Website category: university
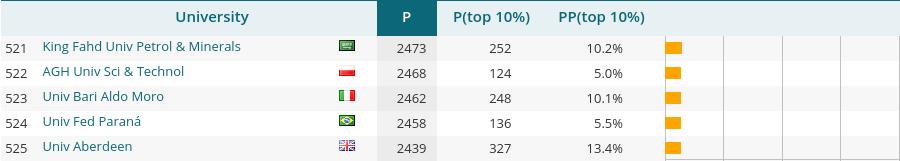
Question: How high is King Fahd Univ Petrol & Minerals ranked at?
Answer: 521

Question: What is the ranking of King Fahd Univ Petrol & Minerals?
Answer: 521

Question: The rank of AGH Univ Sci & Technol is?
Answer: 522

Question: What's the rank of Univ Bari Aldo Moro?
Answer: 523

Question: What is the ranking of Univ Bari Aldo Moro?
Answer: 523

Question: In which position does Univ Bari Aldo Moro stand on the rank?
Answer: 523

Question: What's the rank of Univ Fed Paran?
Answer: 524

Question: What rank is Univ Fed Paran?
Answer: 524

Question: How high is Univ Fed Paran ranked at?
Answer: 524

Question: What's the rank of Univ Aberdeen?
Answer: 525

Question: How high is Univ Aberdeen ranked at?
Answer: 525

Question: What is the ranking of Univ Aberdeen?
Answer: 525

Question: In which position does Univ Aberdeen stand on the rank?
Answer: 525

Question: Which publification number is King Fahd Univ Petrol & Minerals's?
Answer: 2473

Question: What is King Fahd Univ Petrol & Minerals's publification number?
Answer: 2473

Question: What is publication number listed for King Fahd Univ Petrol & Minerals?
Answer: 2473

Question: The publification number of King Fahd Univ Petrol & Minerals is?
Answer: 2473

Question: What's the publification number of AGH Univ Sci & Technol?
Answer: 2468

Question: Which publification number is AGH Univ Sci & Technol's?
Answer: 2468

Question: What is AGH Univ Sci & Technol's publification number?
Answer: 2468

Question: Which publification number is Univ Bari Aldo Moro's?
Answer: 2462

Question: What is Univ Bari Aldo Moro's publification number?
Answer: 2462

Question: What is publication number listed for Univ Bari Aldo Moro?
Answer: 2462

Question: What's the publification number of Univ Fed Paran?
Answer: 2458

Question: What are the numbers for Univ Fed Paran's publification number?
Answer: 2458

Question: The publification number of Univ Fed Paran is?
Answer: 2458

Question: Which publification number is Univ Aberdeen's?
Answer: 2439

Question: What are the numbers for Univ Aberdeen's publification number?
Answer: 2439

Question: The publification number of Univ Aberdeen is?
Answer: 2439

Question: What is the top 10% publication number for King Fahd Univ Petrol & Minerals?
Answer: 252

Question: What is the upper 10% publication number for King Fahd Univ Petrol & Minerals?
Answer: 252

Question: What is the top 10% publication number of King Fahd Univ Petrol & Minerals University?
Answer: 252

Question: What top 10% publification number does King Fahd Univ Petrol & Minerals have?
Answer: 252

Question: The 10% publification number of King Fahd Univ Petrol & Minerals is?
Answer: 252

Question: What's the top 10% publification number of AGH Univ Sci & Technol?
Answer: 124

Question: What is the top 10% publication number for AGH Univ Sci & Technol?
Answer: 124

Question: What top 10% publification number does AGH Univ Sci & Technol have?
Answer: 124

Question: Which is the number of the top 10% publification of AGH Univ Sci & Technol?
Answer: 124

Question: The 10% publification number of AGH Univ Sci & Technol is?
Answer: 124

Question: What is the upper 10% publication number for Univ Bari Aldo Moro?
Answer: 248

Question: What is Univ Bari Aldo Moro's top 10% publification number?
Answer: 248

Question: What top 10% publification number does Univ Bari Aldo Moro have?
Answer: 248

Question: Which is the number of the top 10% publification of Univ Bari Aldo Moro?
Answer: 248

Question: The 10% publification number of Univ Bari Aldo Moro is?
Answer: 248

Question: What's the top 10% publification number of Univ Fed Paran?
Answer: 136

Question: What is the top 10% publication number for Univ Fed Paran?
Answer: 136

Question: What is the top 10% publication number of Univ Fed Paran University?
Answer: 136

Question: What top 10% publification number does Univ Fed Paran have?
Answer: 136

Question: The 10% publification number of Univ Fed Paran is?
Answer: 136

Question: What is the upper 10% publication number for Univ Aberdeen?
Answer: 327

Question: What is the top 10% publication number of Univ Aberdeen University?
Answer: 327

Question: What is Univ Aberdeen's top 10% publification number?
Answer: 327

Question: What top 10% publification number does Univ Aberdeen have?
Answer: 327

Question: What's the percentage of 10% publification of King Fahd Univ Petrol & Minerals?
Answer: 10.2%

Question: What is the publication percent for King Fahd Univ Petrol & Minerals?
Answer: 10.2%

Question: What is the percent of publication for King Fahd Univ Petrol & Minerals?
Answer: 10.2%

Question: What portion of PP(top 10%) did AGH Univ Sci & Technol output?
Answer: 5.0%

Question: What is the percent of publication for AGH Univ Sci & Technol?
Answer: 5.0%

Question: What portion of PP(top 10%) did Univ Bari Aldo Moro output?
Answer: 10.1%

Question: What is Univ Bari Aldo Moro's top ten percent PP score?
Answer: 10.1%

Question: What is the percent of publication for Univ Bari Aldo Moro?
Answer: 10.1%

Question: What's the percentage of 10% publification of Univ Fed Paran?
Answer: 5.5%

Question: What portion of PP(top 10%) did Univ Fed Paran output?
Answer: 5.5%

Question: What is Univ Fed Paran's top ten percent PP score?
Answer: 5.5%